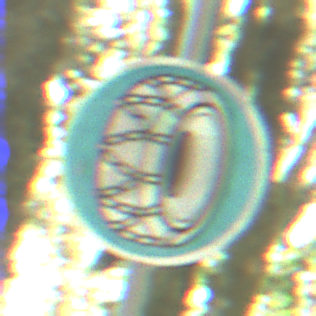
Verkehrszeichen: SchneekettenVorgeschrieben
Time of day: Midday
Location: Outdoor (Nature)
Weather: Clear
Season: NotSpecified
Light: Natural